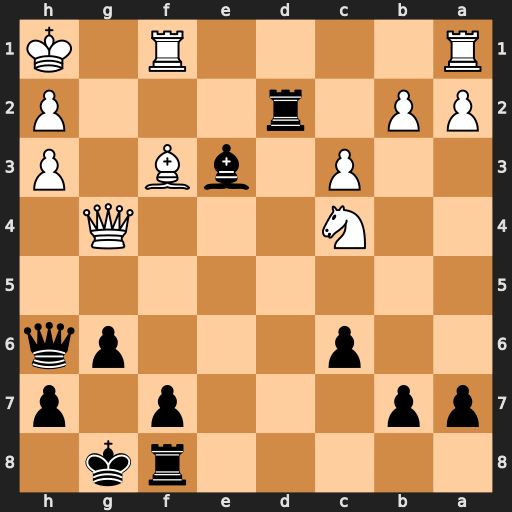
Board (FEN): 5rk1/pp3p1p/2p3pq/8/2N3Q1/2P1bB1P/PP1r3P/R4R1K
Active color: b
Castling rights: -
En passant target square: -
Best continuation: f5 Qg3 Bf4 Bd5+ cxd5 Rxf4 dxc4